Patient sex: M
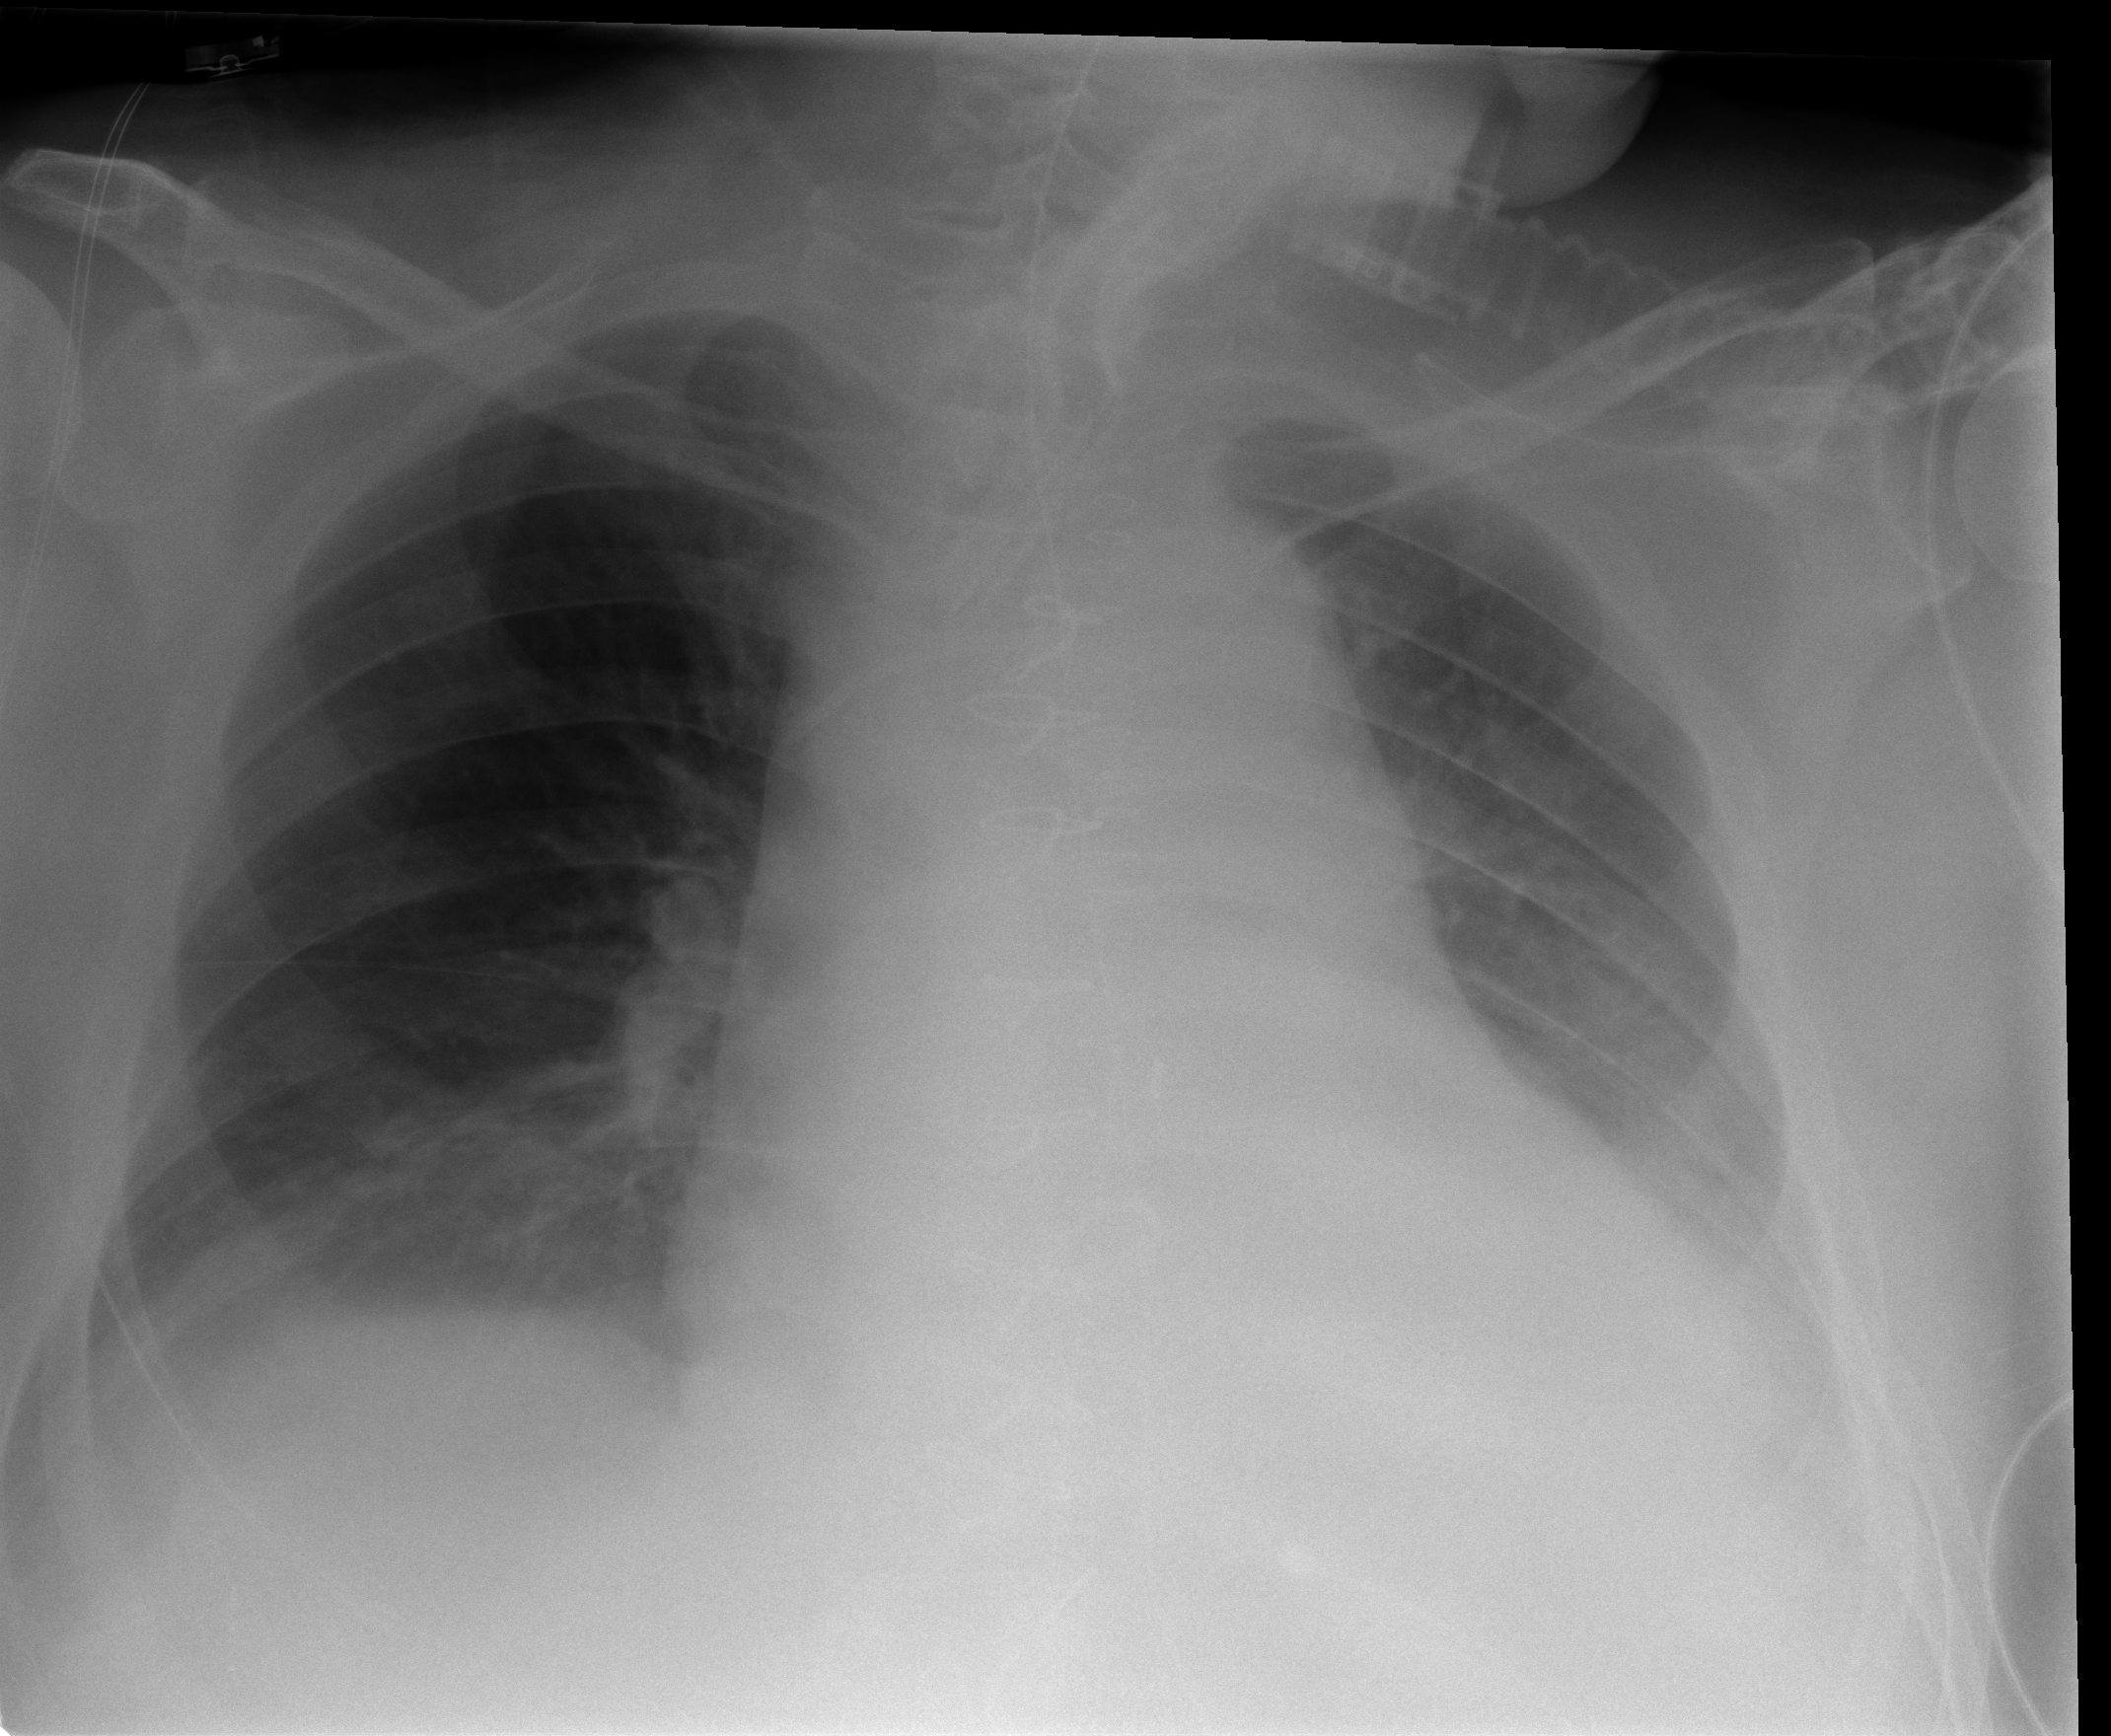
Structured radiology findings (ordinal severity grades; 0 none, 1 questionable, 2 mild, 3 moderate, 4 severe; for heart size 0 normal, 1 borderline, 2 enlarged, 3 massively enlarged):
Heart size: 2
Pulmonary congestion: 0
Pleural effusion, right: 2
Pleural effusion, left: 2
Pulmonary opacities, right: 0
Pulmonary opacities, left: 0
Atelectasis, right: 2
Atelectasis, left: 2